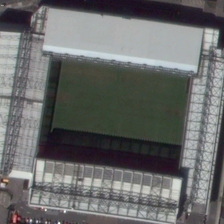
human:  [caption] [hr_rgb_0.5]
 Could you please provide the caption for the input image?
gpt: some cars are near a stadium .

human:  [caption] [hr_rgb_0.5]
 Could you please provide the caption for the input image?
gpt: some cars are near a stadium .

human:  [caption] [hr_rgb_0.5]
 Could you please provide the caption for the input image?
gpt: some cars are near a stadium .

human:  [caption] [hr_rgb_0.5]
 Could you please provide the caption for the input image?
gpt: some cars are near a stadium .

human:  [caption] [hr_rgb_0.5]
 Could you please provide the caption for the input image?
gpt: some cars are near a stadium .